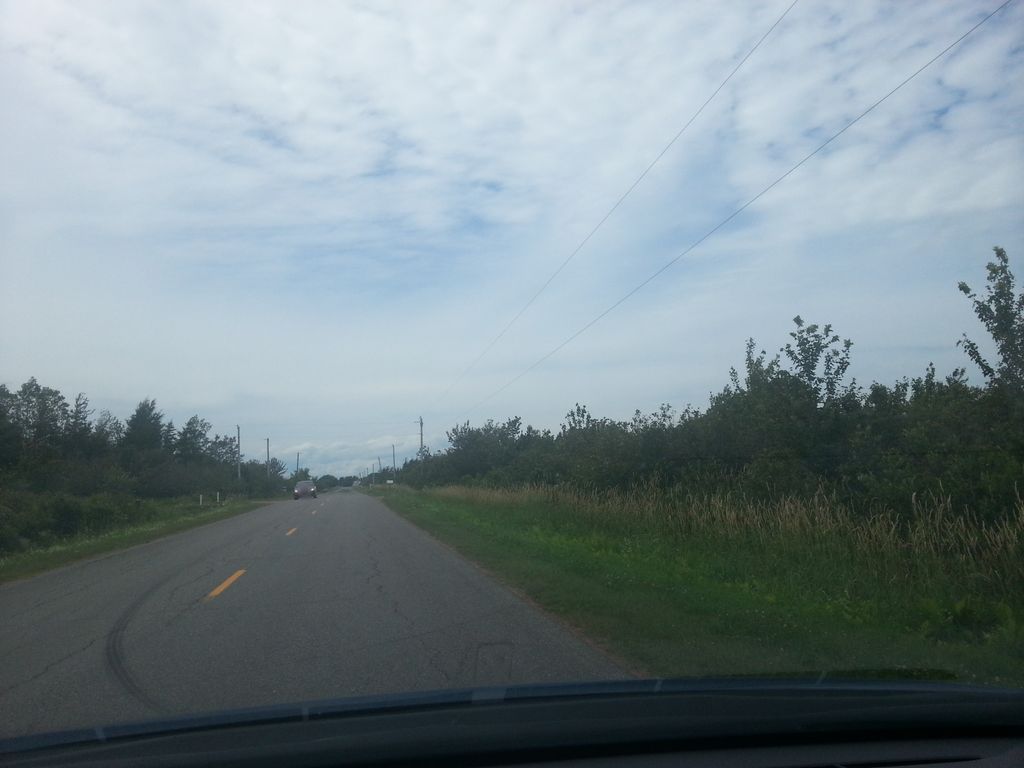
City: charlottetown